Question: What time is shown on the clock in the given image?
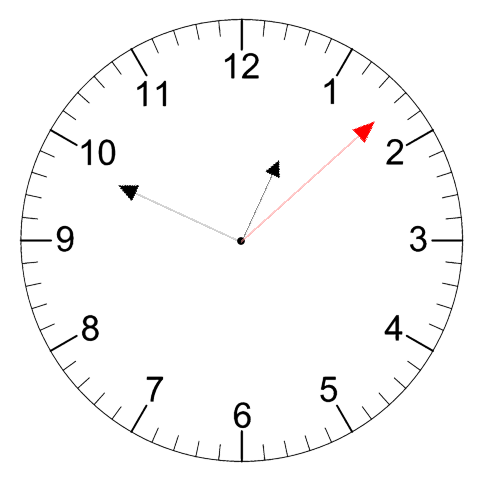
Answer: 12:49:08